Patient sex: M
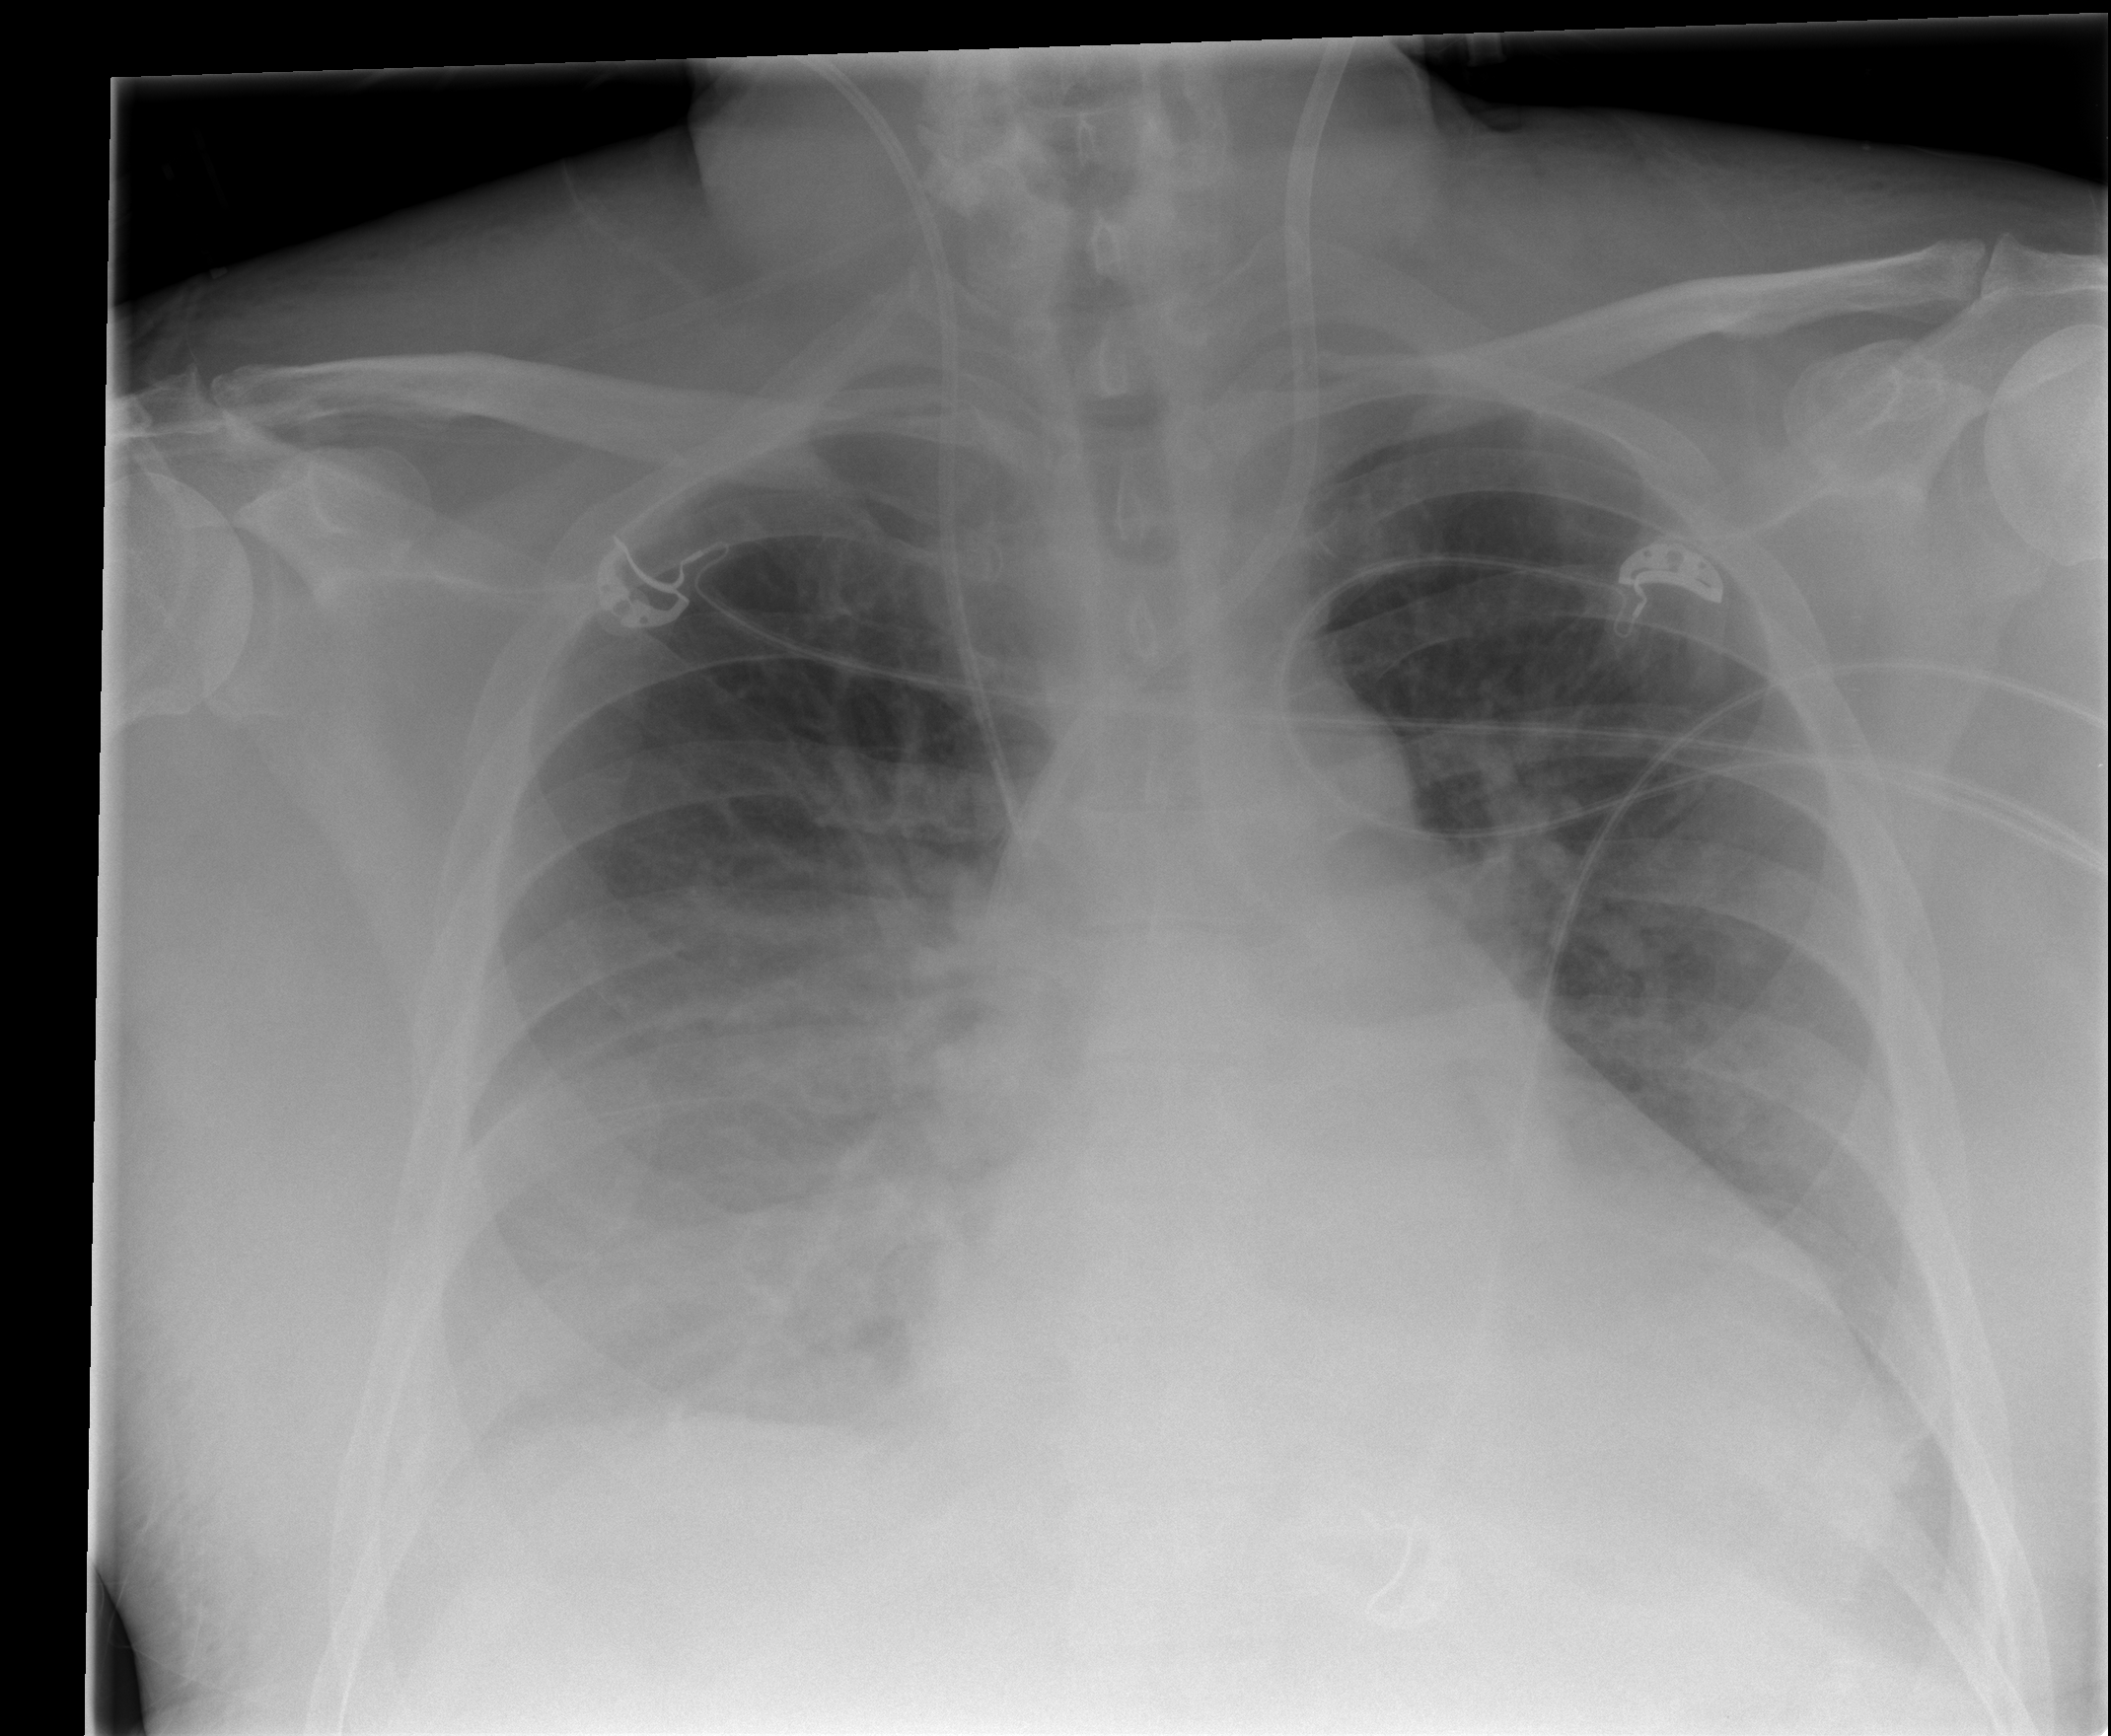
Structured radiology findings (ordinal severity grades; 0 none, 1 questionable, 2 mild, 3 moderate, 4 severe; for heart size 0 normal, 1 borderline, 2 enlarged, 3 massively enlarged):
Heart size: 1
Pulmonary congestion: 0
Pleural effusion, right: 2
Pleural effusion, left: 1
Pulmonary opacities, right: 0
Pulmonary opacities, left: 0
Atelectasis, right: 2
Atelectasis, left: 0